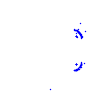
Particle: proton